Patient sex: M
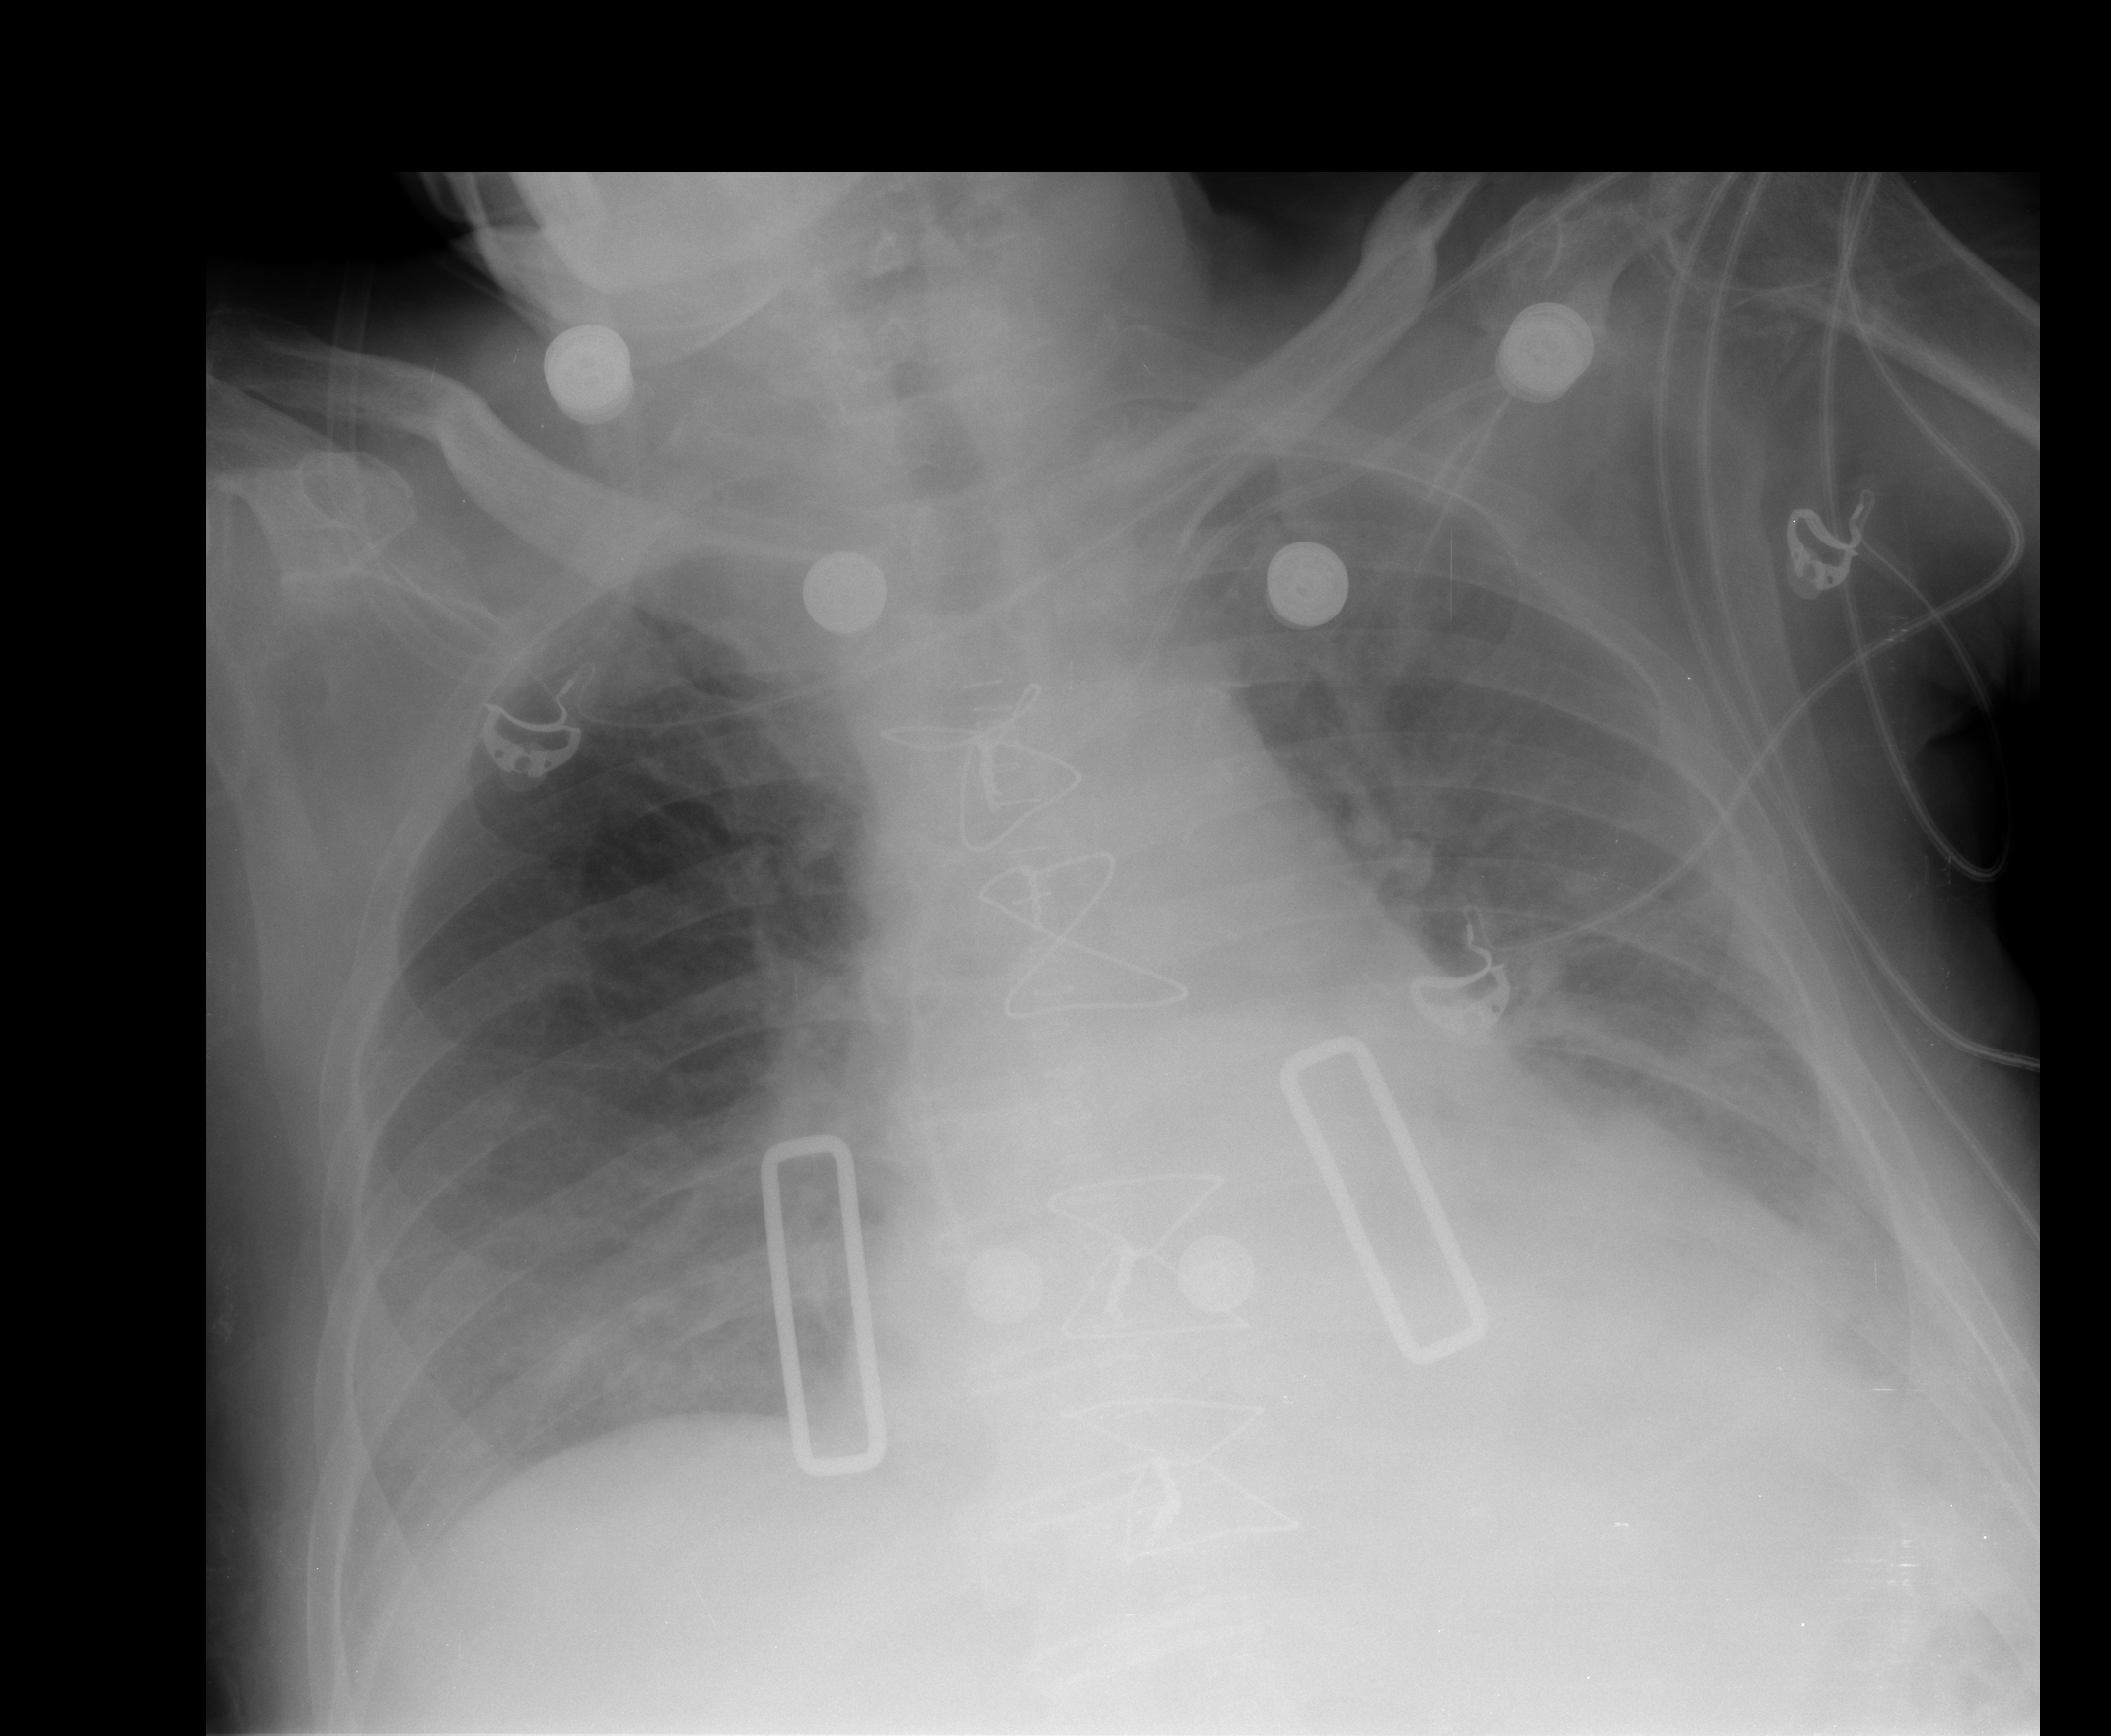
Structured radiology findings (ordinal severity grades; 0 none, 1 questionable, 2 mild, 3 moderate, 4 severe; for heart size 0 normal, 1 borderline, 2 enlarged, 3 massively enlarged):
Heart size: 2
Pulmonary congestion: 2
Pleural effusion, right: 2
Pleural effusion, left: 2
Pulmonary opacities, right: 2
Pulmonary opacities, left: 2
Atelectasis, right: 2
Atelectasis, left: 2